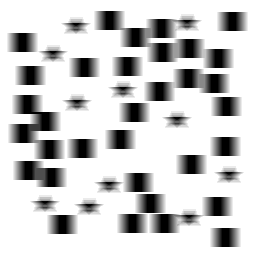
Squares: 33
Triangles: 0
Stars: 11
Total shapes: 44